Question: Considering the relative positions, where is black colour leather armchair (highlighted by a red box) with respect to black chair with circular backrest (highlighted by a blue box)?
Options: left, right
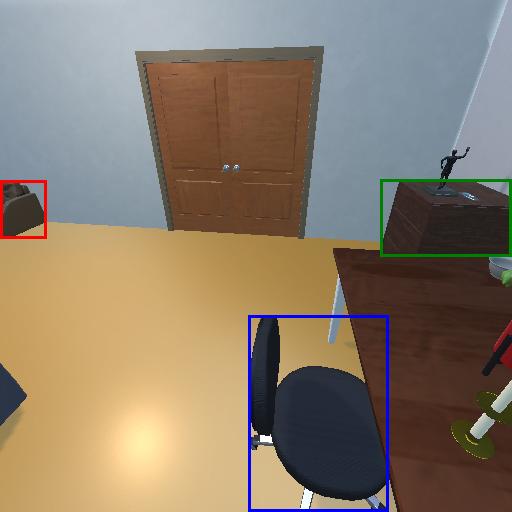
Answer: left